Question: Is there a way for me to order my stacked barchart by the variable The_Number_Of_Evaders rather than having to manually input the levels I would like?

'''
The_Number_Of_Evaders <- c(287, 76, 237, 44, 249, 149, 3)
The_Results_Of_Using_The_Line <- c('Allied servicemen reached Spain through the Pyrenees', 'Civilians reached Spain through the Pyrenees',
'Airmen who were arrested during their evasion', 'Airmen who were handed over to other evasion lines',
'Airmen who were kept in camps of the "Operation Marathon" in France and Belgium',
'Airmen who were hidden by their lodgers until Liberation',
'Airmen who were killed during their evasion')
Line <- rep("Comete", 7)
Comete_Line <- data.frame(The_Number_Of_Evaders, The_Results_Of_Using_The_Line, Line)
Comete_Line_Ordered <- Comete_Line[order(Comete_Line$The_Number_Of_Evaders),]
Comete_Line_Ordered %>%
ggplot(aes(x = Line, y = The_Number_Of_Evaders, fill = The_Results_Of_Using_The_Line)) +
geom_bar(stat = "identity", width = 0.5)
'''
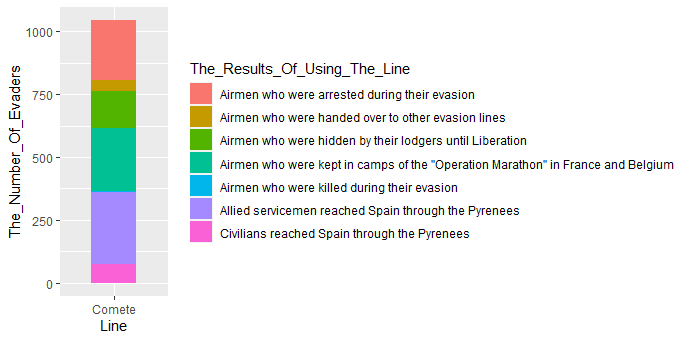
Answer: Try one of this options. You can use 'reorder()' with 'fill':
'''
library(ggplot2)
library(dplyr)
#Code 1
Comete_Line %>% ggplot(aes(x = Line,
y = The_Number_Of_Evaders,
fill = reorder(The_Results_Of_Using_The_Line,-The_Number_Of_Evaders))) +
geom_bar(stat = "identity", width = 0.5)+
labs(fill='Var')
'''
Output:
<URL>
Or this:
'''
#Code 2
Comete_Line %>% ggplot(aes(x = Line,
y = The_Number_Of_Evaders,
fill = reorder(The_Results_Of_Using_The_Line,The_Number_Of_Evaders))) +
geom_bar(stat = "identity", width = 0.5)+
labs(fill='Var')
'''
Output:
<URL>